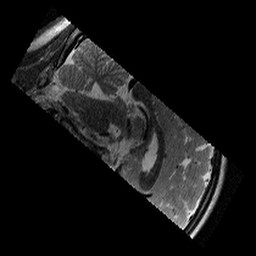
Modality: T2w
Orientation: sagittal
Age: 11
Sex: female
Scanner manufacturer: siemens
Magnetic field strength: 3 T
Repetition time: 9.23 s
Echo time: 0.067 s